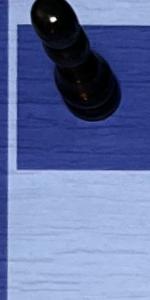
Label: Empty